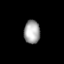
Tissue: lung
Cell type: Epithelial cells
Senescence score: 0.2398
Nuclear area (px): 367
Mean DAPI intensity: 164.319